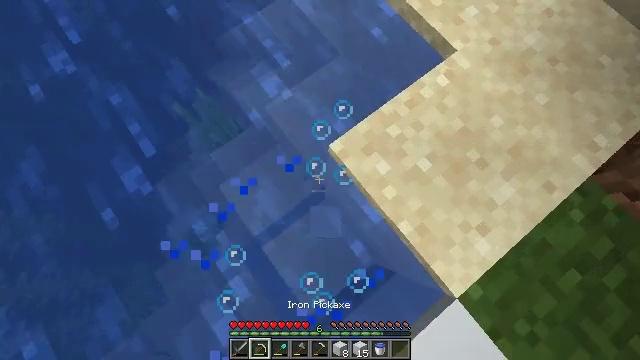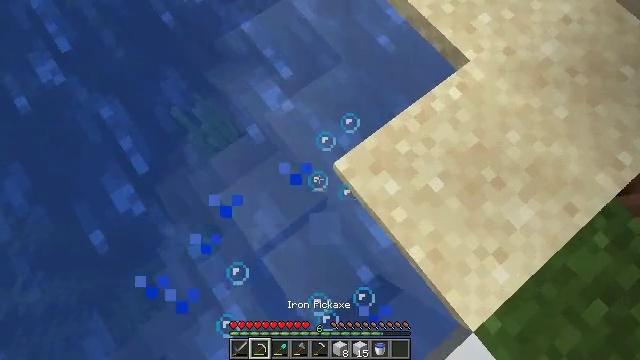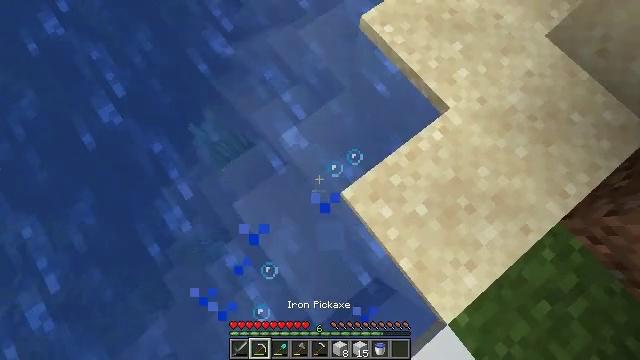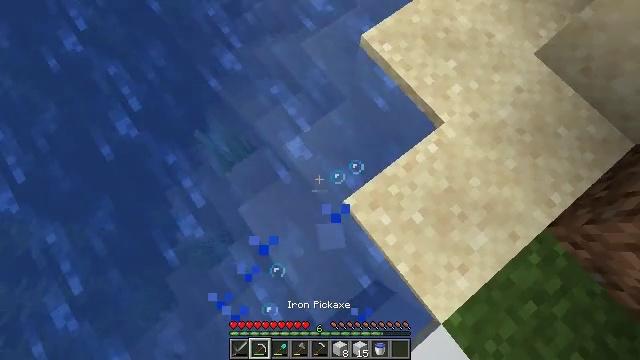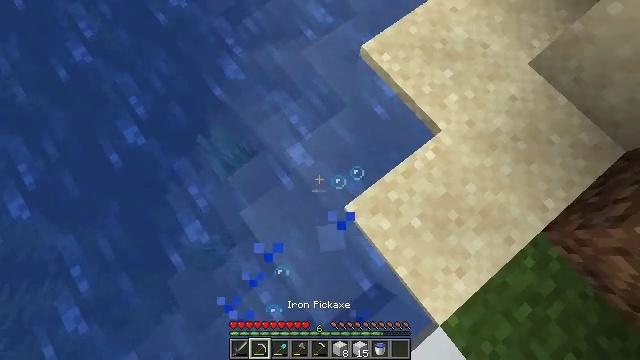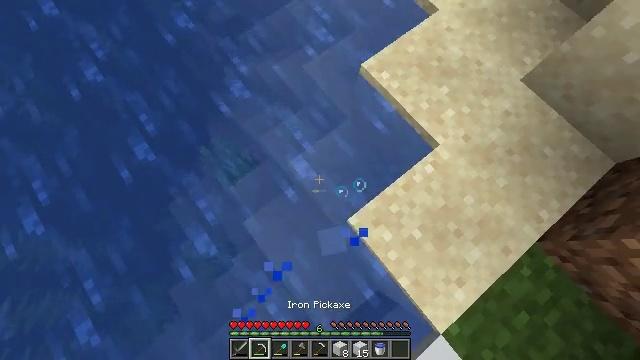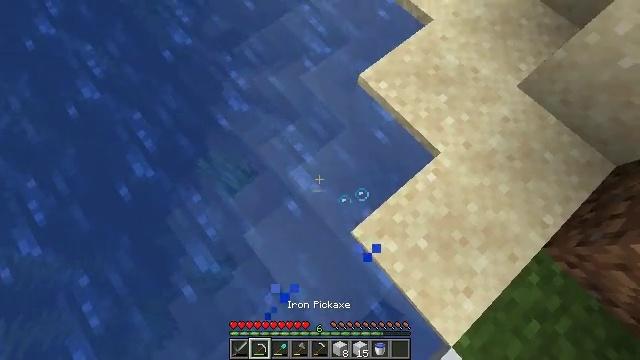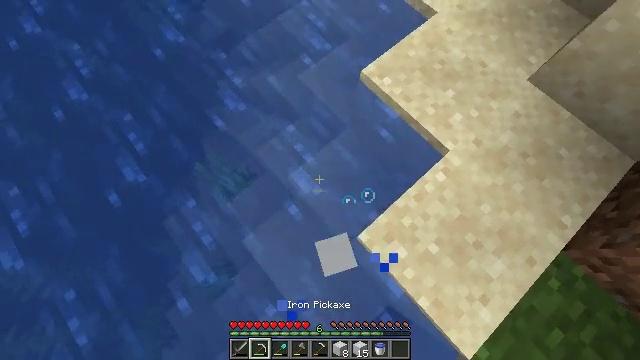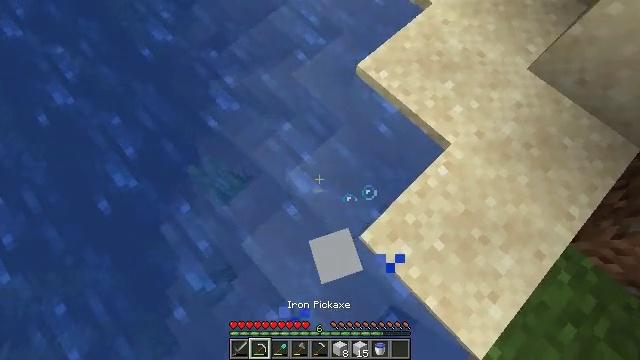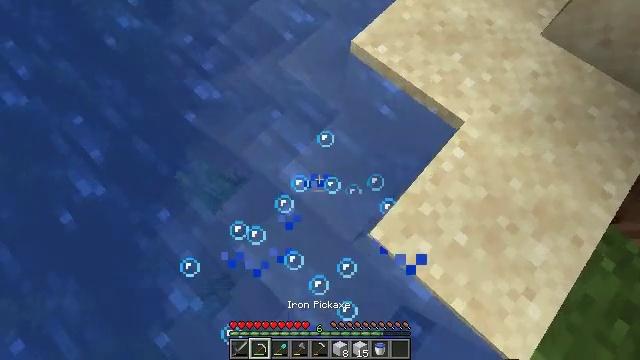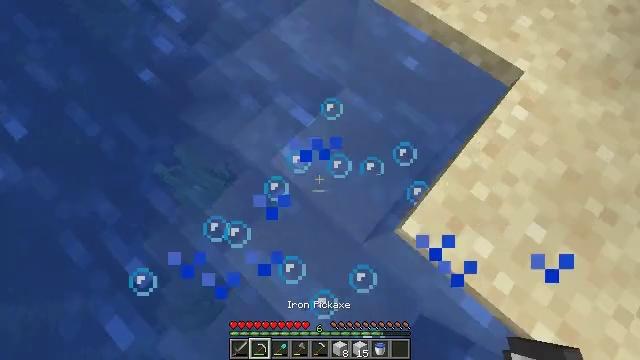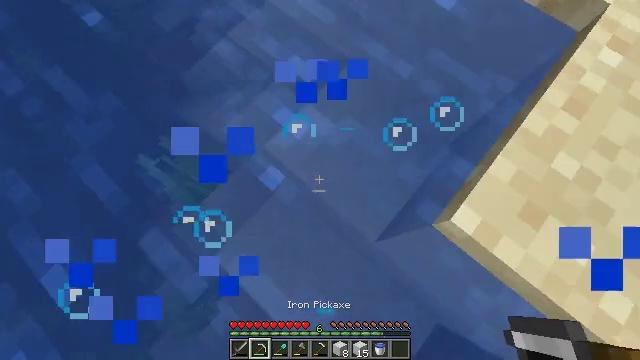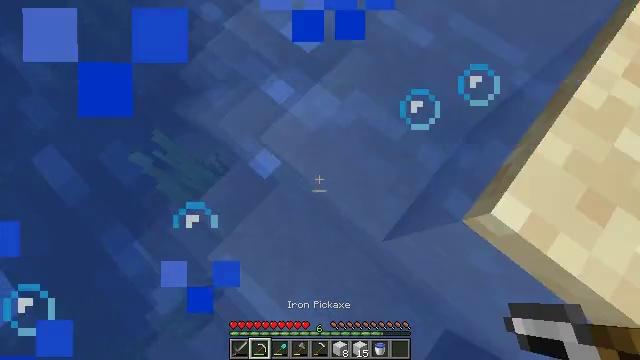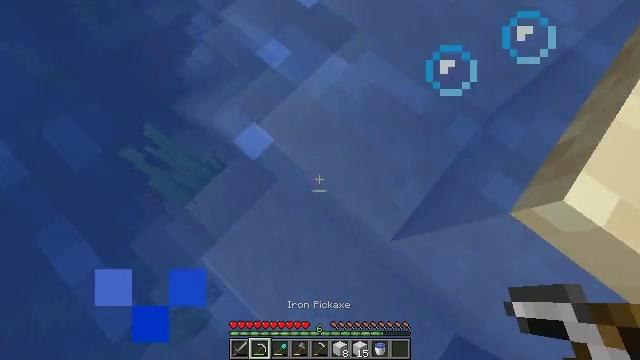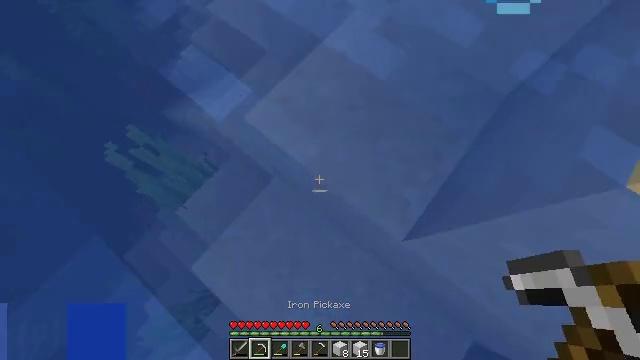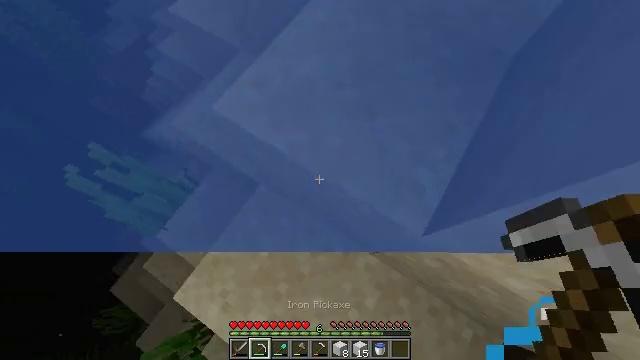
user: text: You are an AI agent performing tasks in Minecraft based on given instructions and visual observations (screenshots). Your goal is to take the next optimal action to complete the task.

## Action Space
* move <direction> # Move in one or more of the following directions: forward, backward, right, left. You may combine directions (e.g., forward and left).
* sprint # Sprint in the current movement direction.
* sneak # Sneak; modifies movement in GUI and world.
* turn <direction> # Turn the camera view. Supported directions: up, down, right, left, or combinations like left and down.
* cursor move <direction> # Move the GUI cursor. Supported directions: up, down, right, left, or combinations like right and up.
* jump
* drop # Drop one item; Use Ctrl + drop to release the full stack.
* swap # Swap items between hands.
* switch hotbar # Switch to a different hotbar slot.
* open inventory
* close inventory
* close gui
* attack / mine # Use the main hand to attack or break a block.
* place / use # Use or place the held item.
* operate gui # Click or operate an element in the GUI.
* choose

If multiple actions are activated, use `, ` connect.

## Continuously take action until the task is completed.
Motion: motion action
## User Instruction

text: Attack the white concrete block to obtain it.
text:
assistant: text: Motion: no_op
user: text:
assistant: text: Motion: no_op
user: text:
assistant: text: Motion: no_op
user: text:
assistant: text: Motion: no_op
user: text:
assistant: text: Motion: turn up
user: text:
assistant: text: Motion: turn right and up
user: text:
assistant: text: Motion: turn right
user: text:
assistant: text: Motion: turn right
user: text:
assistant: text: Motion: turn right
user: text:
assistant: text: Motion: turn right
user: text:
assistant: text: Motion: no_op
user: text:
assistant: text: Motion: no_op
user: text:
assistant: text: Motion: no_op
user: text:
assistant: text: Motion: turn right
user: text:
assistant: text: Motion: turn right and up
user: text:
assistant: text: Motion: turn right and up
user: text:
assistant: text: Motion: turn right and up
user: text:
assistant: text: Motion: turn right and up, jump
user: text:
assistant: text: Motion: turn up, jump
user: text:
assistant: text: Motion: turn up, jump
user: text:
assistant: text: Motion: turn left and up, jump
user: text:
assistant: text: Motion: jump
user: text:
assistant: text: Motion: jump
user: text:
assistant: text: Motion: turn right and up, jump
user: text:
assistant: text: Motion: turn right and up, jump
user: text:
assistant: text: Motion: turn right and up, jump
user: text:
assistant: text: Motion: jump
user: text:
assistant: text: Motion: jump
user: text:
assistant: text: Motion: jump
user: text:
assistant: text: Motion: jump